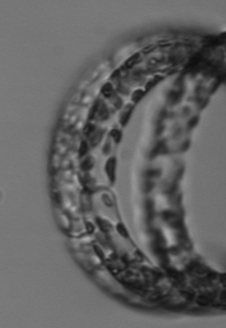
Label: Guinardia_striata